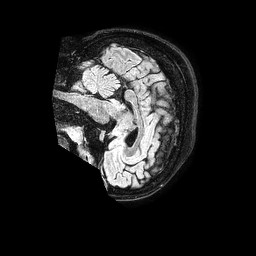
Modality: FLAIR
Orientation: sagittal
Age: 55
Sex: female
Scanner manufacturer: philips
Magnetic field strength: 1.5 T
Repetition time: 4.8 s
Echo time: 0.3 s